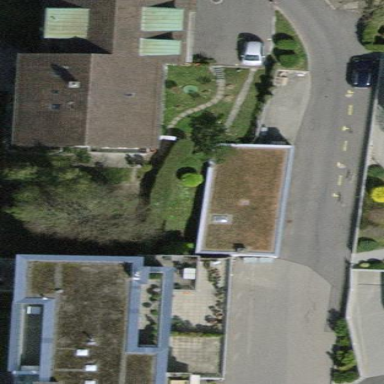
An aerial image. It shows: Gabled roof apartments building.